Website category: movie
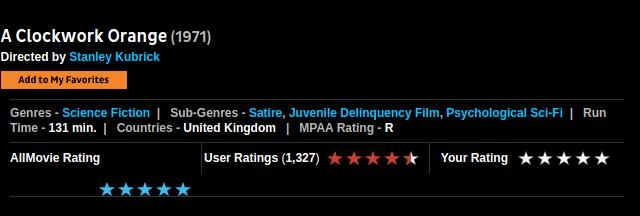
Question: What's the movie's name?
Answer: A Clockwork Orange

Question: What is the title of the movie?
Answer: A Clockwork Orange

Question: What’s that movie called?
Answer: A Clockwork Orange

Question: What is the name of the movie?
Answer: A Clockwork Orange

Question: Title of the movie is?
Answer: A Clockwork Orange

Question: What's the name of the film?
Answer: A Clockwork Orange

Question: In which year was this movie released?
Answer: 1971

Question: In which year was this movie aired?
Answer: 1971

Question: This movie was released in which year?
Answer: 1971

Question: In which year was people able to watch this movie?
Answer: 1971

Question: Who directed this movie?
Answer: Stanley Kubrick

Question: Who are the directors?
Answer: Stanley Kubrick

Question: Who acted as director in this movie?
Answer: Stanley Kubrick

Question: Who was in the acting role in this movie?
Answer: Stanley Kubrick

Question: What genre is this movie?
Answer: Science Fiction

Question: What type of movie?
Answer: Science Fiction

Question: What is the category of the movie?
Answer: Science Fiction

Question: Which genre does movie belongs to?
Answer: Science Fiction

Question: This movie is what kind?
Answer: Science Fiction

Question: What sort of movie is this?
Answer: Science Fiction

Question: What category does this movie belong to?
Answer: Science Fiction

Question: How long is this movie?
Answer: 131 min.

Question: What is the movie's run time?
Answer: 131 min.

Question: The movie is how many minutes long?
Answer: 131 min.

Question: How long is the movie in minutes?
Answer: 131 min.

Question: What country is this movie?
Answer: United Kingdom

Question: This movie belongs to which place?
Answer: United Kingdom

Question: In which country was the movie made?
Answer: United Kingdom

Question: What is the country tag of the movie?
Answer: United Kingdom

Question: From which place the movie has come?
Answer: United Kingdom